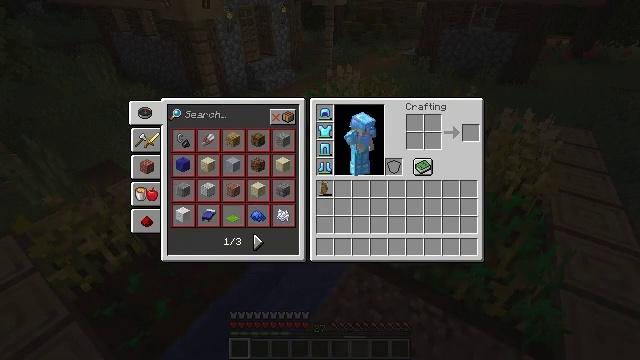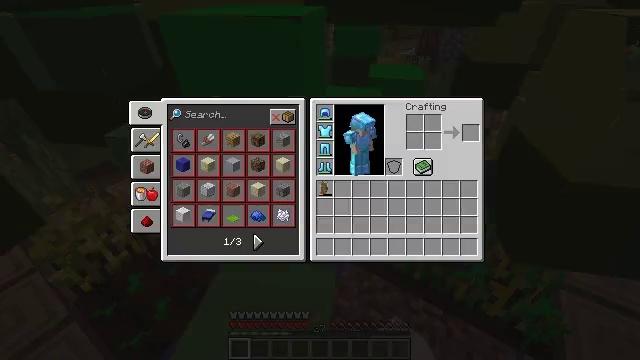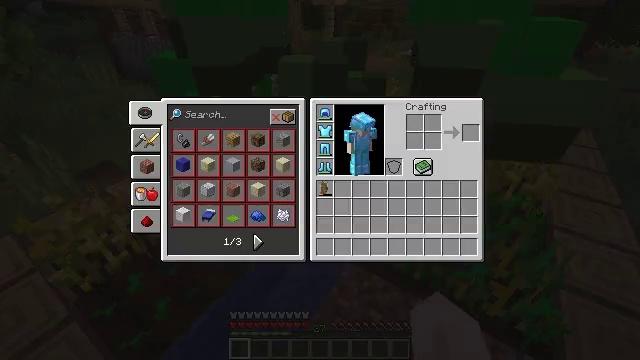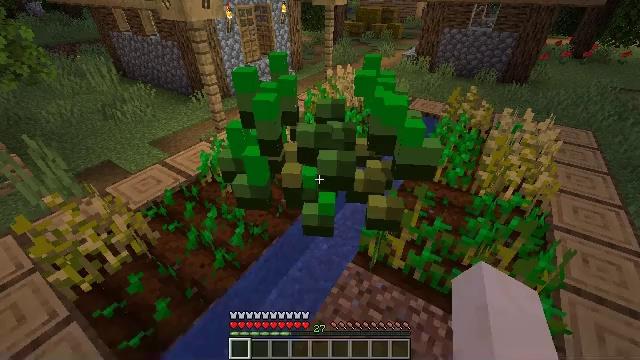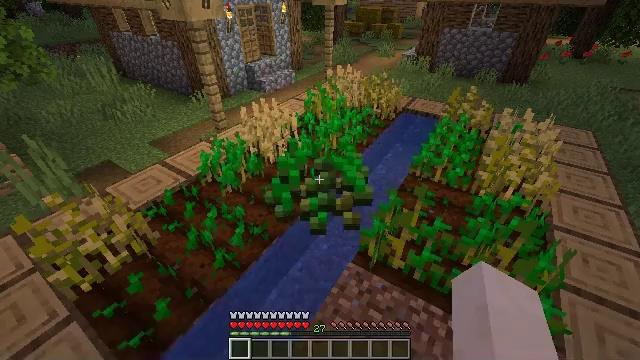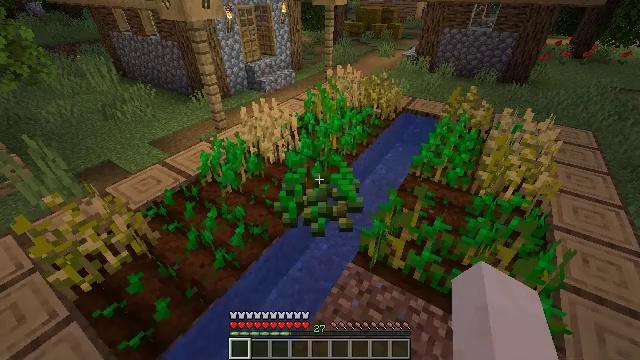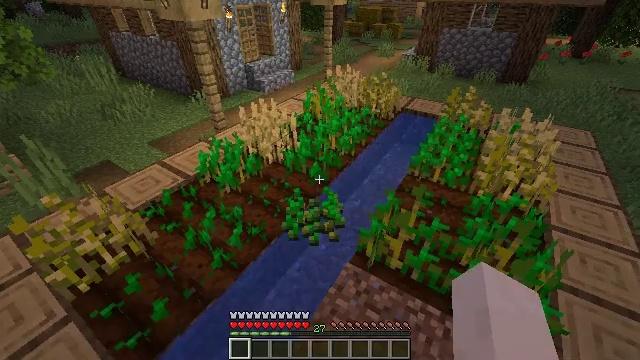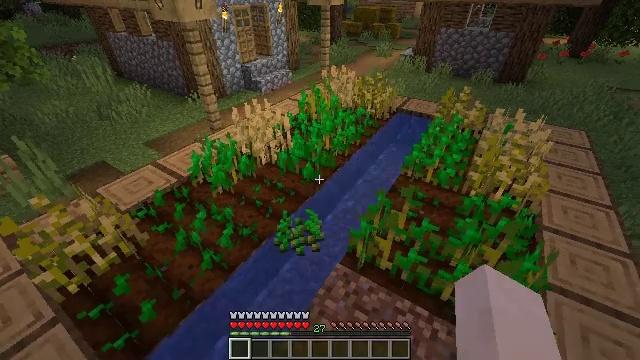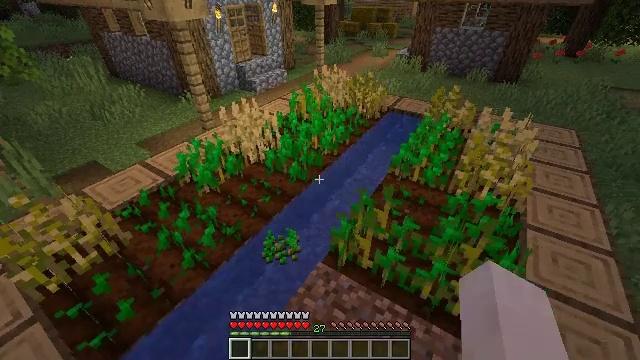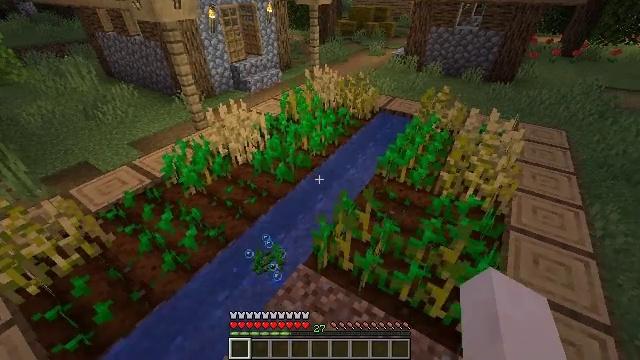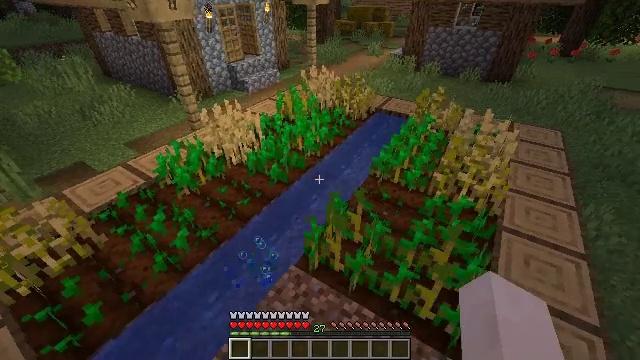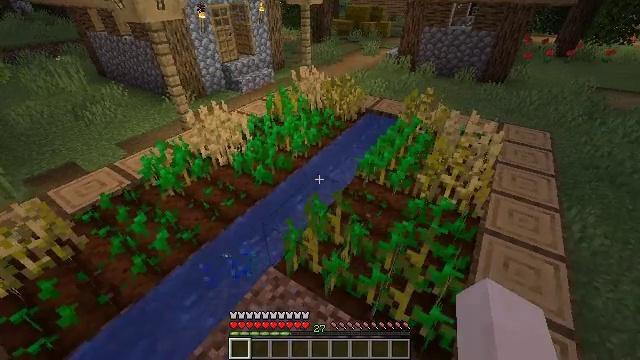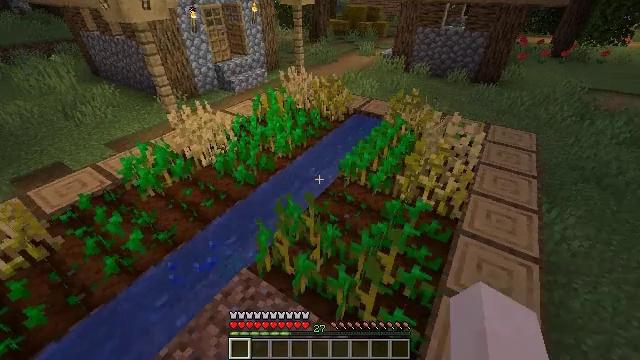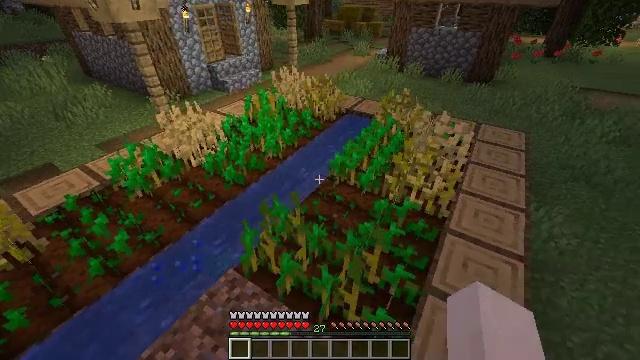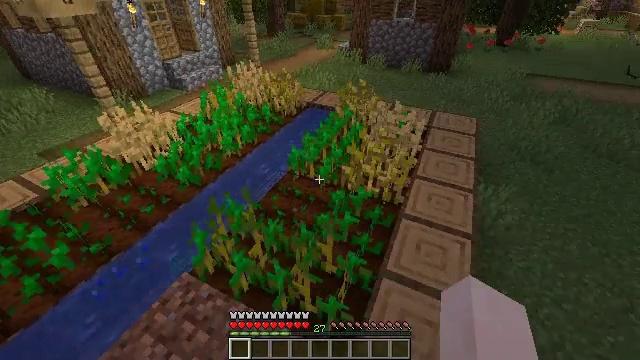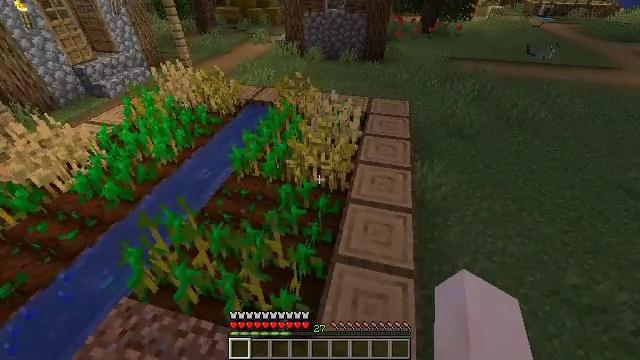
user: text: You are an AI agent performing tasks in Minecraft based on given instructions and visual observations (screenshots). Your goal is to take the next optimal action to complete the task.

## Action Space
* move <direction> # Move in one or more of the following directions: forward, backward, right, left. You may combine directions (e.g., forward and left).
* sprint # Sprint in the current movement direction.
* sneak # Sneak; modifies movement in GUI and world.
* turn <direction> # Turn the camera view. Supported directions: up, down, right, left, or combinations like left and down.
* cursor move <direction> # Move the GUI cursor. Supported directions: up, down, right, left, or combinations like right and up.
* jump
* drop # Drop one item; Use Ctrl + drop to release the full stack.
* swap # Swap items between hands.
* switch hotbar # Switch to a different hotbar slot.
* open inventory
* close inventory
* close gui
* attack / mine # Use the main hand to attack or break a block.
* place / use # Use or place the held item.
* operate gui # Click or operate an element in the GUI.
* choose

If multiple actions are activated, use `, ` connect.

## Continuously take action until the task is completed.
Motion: motion action
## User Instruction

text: Mine the white bed.
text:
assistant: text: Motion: open gui
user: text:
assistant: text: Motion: no_op
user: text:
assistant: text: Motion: no_op
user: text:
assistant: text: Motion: close gui
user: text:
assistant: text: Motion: no_op
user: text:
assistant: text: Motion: move right
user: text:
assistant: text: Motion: move right
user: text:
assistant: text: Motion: move right
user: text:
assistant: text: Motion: move right
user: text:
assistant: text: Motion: move right
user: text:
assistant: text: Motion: move right
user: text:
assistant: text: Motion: move right
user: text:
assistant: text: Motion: move right
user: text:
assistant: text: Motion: move right, turn right and down
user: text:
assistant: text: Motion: move right, turn right and down
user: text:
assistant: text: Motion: move right, turn right
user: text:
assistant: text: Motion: move right, turn right
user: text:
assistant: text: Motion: move forward and move right
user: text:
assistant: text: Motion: move forward and move right
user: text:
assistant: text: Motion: move forward and move right
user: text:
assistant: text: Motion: move forward and move right
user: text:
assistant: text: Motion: move forward and move right, turn right and up
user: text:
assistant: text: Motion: move forward and move right, turn right and up
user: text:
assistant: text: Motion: move forward and move right, turn right and up
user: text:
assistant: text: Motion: move forward and move right, turn right and up
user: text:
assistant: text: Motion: move forward and move right, turn right and up
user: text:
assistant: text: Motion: move forward
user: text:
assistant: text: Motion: move forward
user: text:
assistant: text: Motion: move forward
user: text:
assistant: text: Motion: move forward